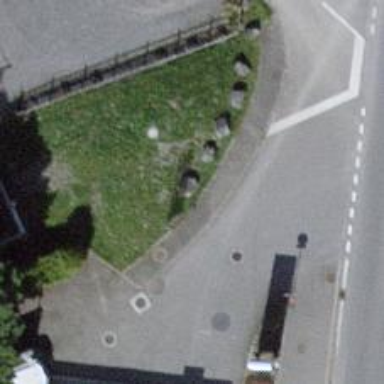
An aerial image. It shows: Block barrier.